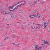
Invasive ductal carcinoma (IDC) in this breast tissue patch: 0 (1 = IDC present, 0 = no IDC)